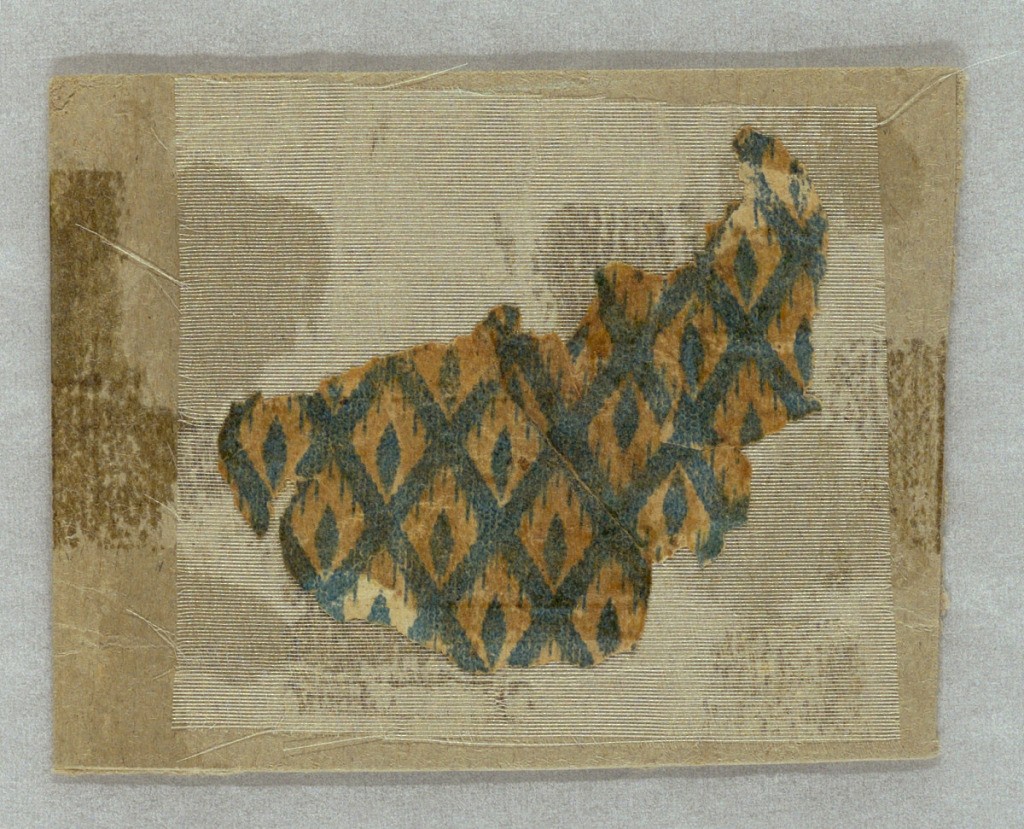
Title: Sidewall
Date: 1850–1920
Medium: Machine-printed
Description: Very small fragment: small diaper or diamond trellis pattern with single diamond in each grid. Printed in deep blue on ungrounded paper or tan ground. Sample is mounted on a small cardboard support.